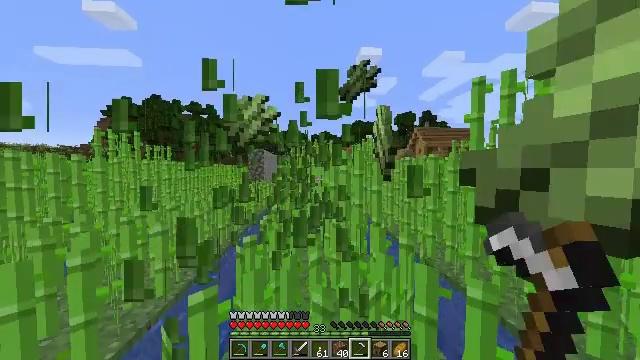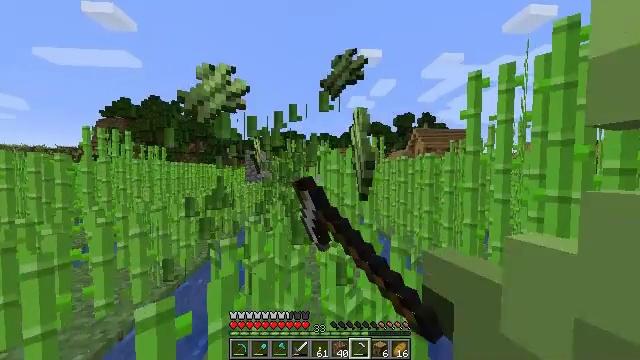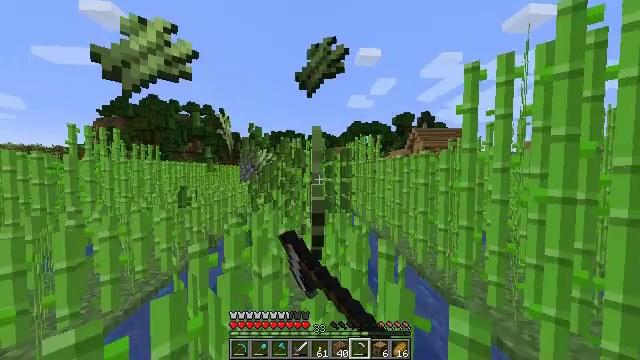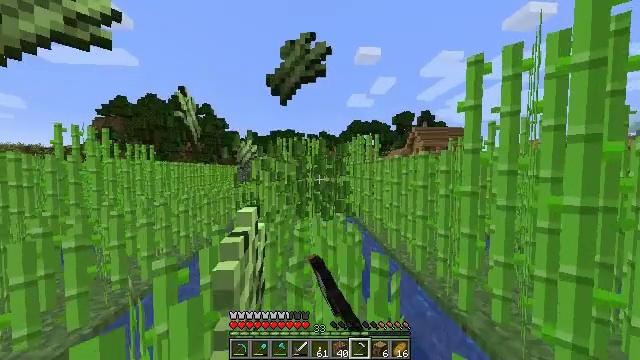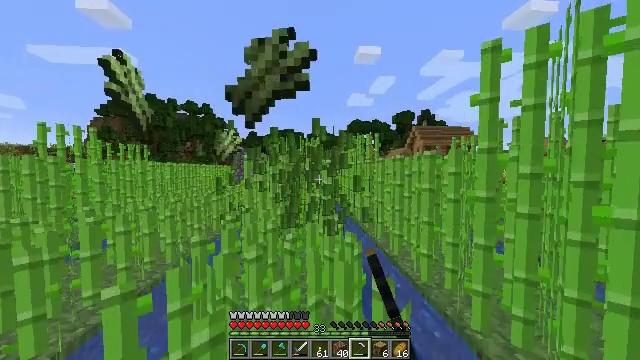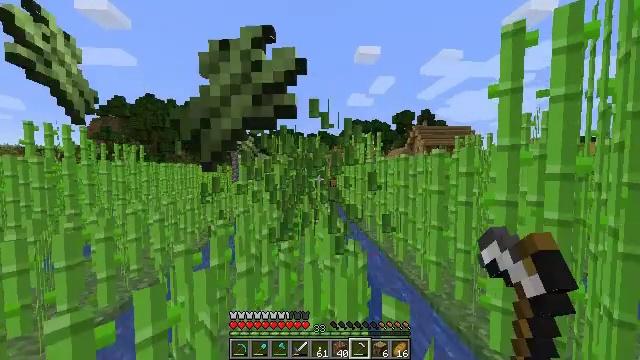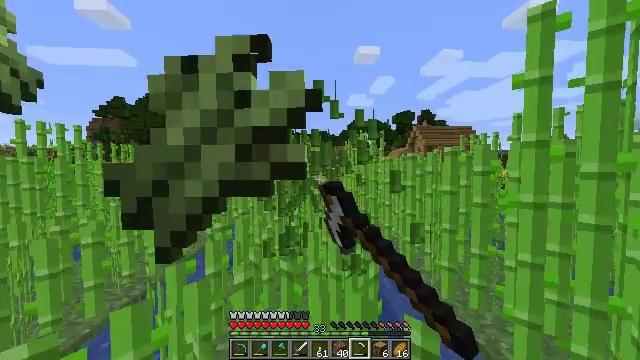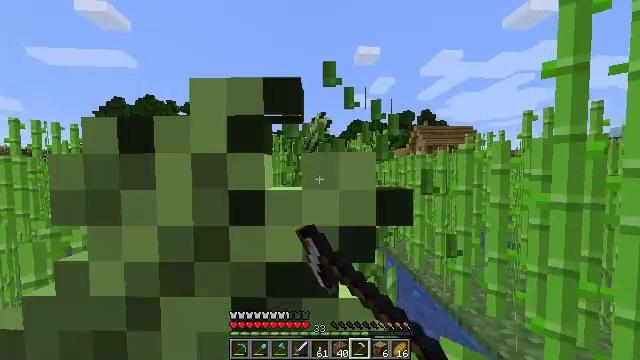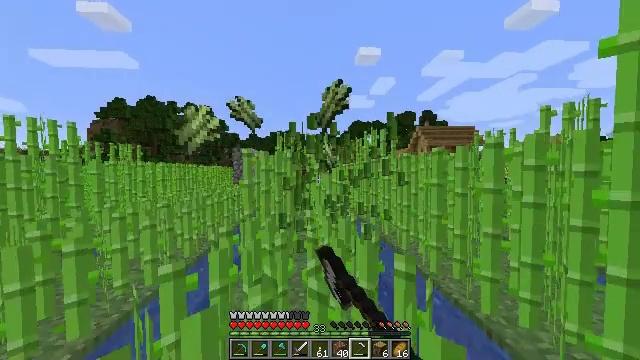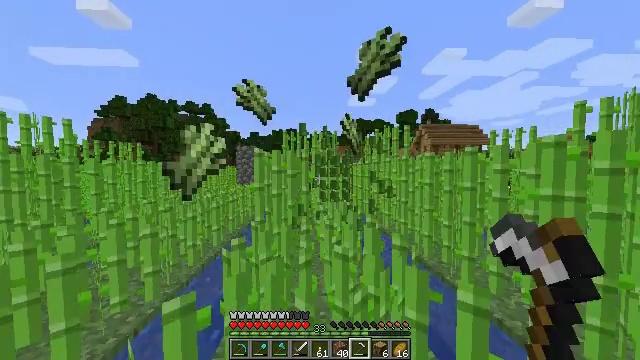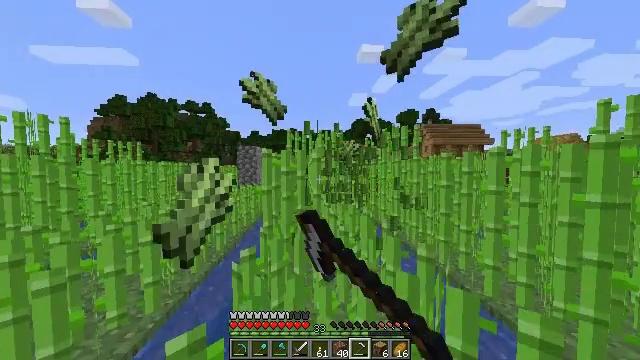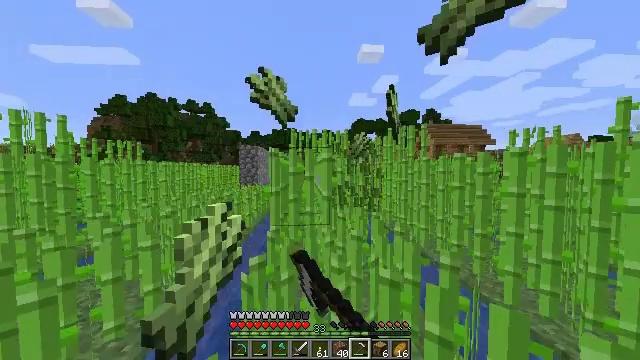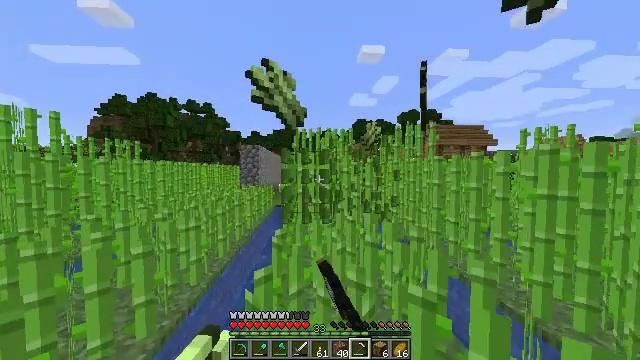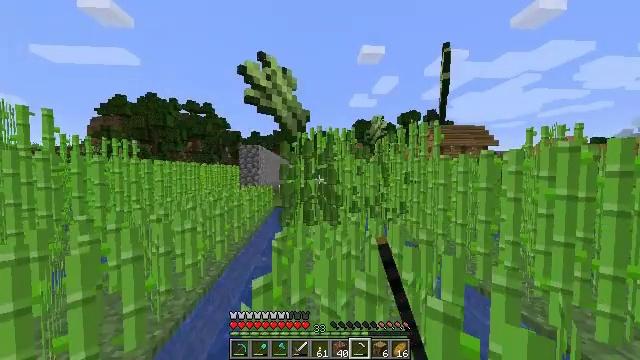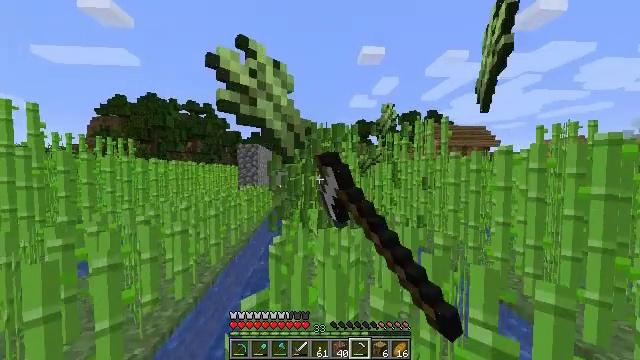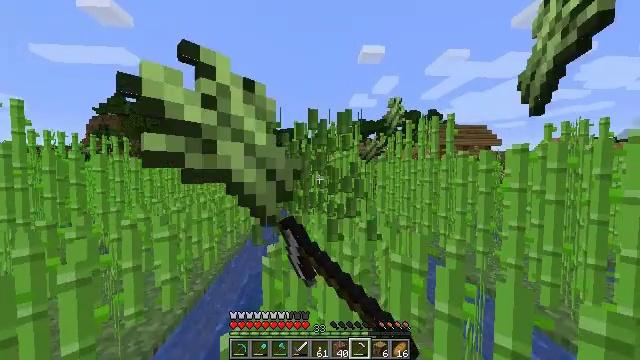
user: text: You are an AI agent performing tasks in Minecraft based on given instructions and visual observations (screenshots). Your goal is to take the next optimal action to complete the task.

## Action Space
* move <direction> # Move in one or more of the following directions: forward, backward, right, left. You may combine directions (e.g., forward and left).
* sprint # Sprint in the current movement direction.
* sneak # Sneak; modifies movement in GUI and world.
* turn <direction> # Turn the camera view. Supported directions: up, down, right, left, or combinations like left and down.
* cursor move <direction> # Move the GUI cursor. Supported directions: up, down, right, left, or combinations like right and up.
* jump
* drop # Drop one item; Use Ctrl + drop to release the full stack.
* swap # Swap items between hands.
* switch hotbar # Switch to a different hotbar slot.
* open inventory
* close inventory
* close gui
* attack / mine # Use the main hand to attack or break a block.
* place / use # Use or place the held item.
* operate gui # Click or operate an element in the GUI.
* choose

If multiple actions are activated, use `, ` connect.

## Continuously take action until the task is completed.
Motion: motion action
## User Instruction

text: Gather sugar cane for crafting.
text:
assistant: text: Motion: move forward and move right, sprint, attack / mine
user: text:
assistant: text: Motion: move forward and move right, sprint, attack / mine
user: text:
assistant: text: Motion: move forward, sprint, attack / mine
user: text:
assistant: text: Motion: move forward, sprint, attack / mine
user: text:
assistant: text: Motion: move forward, sprint, attack / mine
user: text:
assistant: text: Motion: move forward and move left, sprint, attack / mine
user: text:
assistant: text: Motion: move forward and move left, sprint, attack / mine
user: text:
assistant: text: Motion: move forward and move left, sprint, attack / mine
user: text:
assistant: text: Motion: move forward and move left, sprint, attack / mine
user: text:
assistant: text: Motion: move forward and move left, sprint, attack / mine
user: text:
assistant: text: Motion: move forward and move left, sprint, attack / mine
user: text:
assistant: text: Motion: move forward, sprint, attack / mine
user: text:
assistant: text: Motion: move forward, sprint, attack / mine
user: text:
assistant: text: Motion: move forward, sprint, attack / mine
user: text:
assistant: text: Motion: move forward and move right, sprint, attack / mine
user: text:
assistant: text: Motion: move forward and move right, sprint, attack / mine
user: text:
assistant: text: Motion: move forward and move right, sprint, attack / mine
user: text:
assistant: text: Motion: move forward and move right, sprint, attack / mine
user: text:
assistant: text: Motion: move forward, sprint, attack / mine
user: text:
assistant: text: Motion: move forward, sprint, attack / mine
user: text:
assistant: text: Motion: move forward and move left, sprint, attack / mine
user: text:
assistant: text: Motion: move forward and move left, sprint, attack / mine
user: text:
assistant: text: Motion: move forward and move left, sprint, attack / mine
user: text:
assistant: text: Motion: move forward and move left, sprint, attack / mine
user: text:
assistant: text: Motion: move forward and move left, sprint, attack / mine
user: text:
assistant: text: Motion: move forward and move left, sprint, attack / mine
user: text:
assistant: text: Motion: move forward, sprint, attack / mine
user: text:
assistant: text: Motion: move forward and move right, sprint, attack / mine
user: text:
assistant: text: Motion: move forward and move right, sprint, attack / mine
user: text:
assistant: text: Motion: move forward and move right, sprint, attack / mine